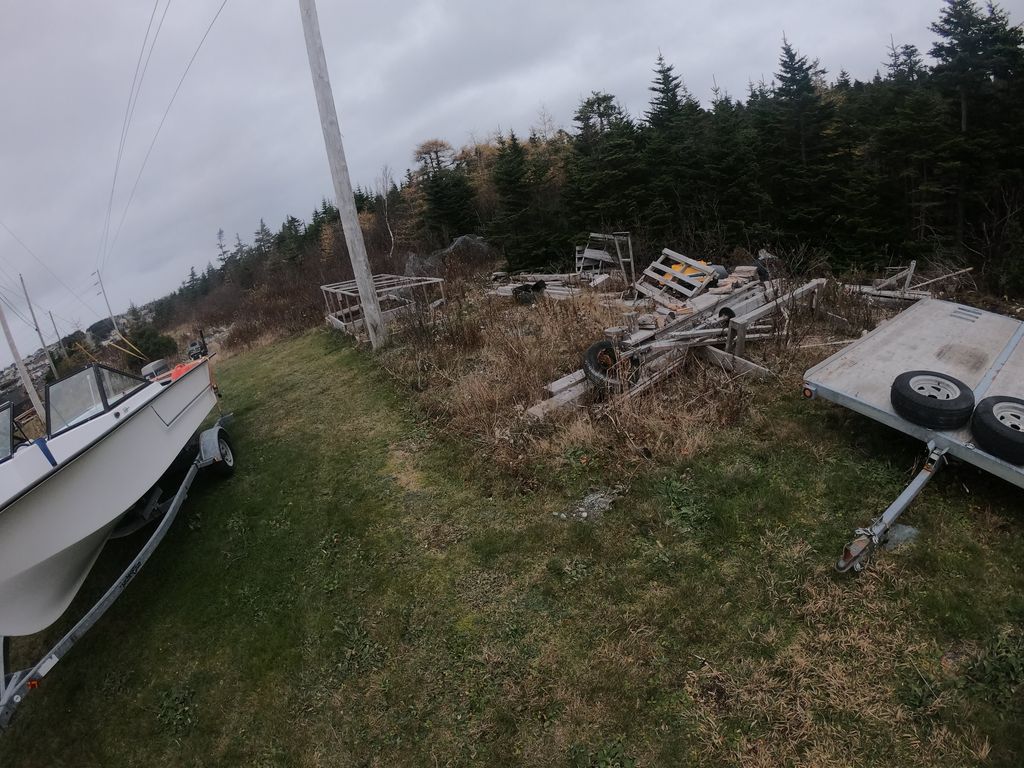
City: st_johns